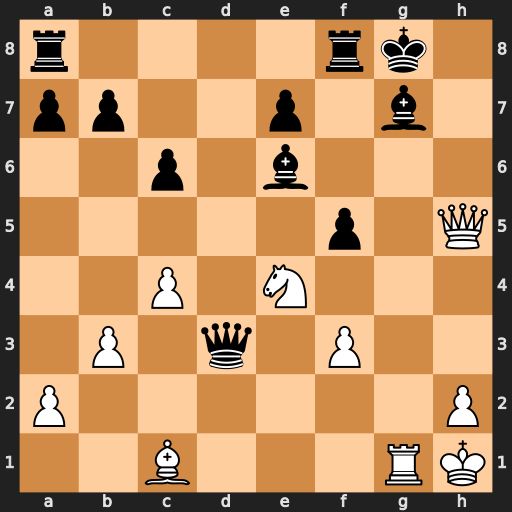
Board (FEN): r4rk1/pp2p1b1/2p1b3/5p1Q/2P1N3/1P1q1P2/P6P/2B3RK
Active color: w
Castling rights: -
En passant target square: -
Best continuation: Nc5 Qe2 Rxg7+ Kxg7 Bh6+